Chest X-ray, PA view. Patient: 58 years old, sex M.
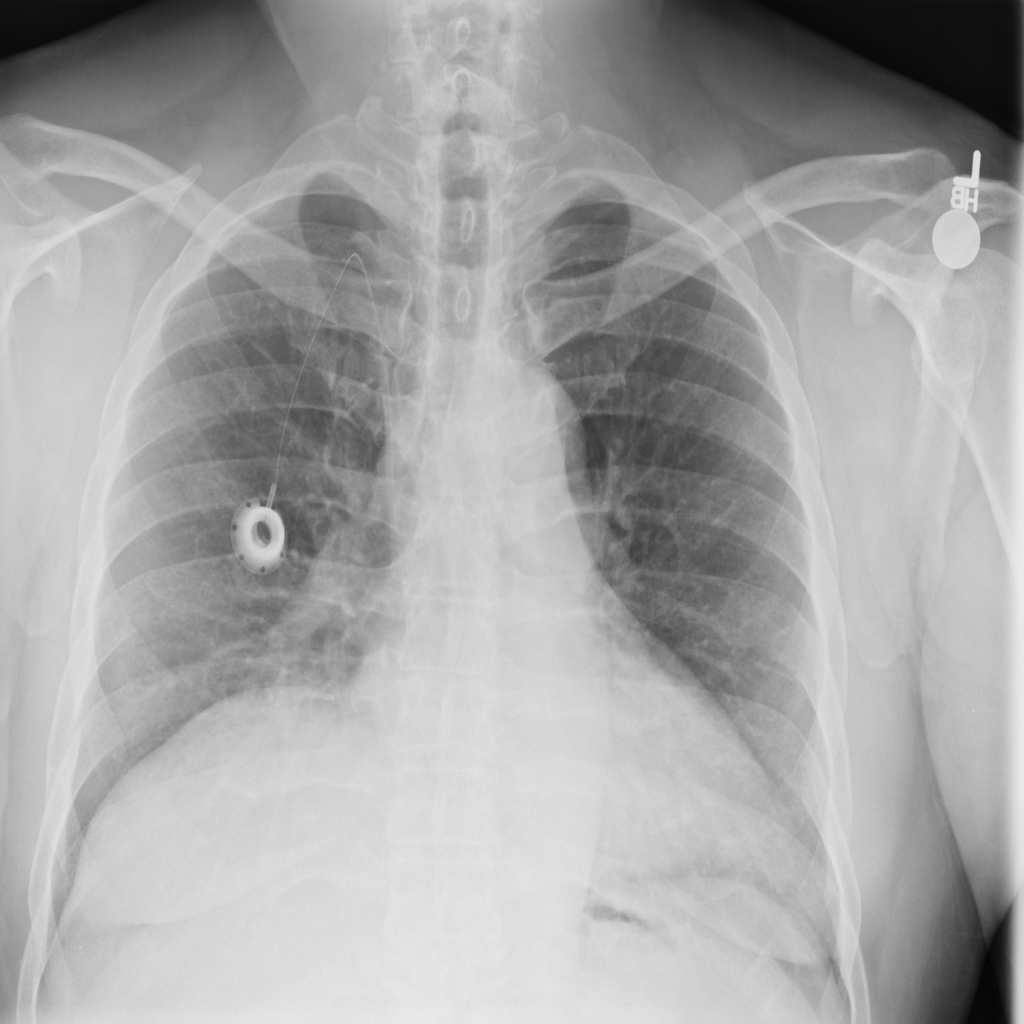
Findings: No Finding